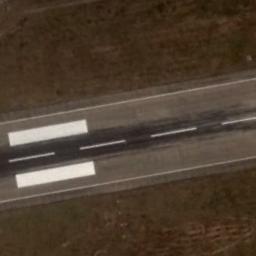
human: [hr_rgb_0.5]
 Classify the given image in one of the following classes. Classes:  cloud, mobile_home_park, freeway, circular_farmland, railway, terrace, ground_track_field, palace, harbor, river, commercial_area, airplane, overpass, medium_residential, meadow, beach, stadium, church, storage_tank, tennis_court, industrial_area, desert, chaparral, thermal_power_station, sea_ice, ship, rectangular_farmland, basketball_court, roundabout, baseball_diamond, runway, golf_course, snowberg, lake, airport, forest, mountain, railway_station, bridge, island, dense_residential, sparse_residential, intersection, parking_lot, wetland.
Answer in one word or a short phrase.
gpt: runway